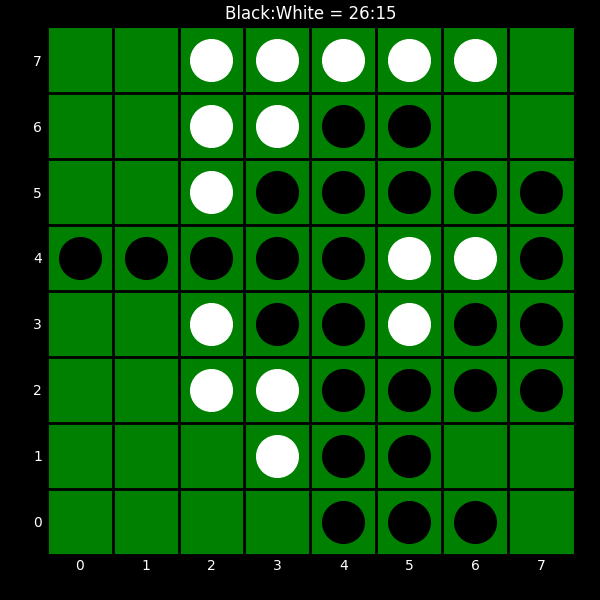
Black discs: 26
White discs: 15